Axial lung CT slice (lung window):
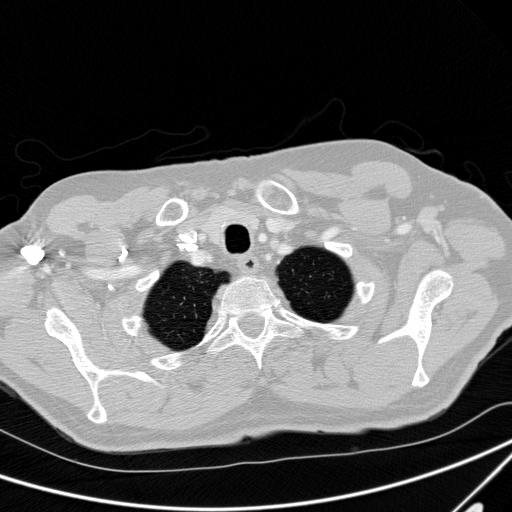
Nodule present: no